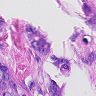
Metastatic tissue present: yes